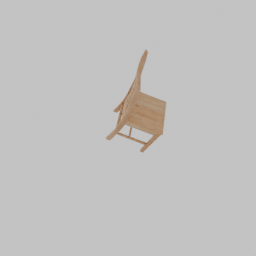
Label: furniture